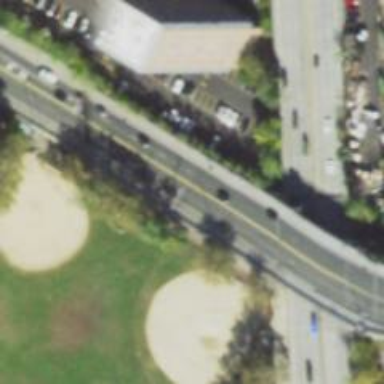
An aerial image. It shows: Secondary road with separate sidewalk.